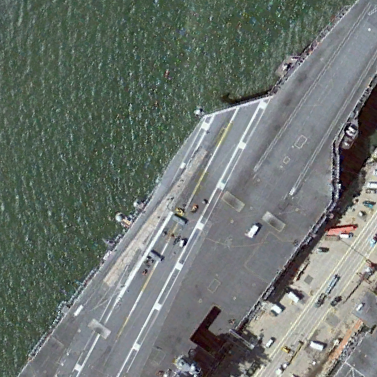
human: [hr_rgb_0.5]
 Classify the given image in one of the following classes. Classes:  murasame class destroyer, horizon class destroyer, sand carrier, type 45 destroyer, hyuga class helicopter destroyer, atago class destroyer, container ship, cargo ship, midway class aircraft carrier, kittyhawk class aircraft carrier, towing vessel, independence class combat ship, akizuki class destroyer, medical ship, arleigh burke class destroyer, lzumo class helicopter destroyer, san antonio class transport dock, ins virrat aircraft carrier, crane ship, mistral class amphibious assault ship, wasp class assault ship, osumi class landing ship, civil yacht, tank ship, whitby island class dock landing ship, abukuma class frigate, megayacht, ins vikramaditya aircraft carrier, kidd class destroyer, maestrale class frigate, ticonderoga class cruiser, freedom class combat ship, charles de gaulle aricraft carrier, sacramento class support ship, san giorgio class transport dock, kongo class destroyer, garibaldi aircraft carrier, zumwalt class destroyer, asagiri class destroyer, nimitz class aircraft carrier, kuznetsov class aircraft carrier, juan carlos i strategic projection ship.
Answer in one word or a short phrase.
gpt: Nimitz class aircraft carrier